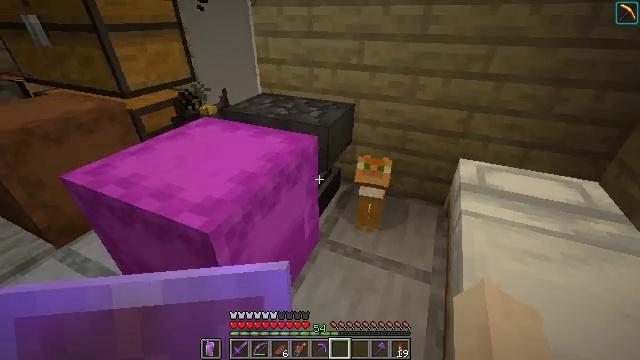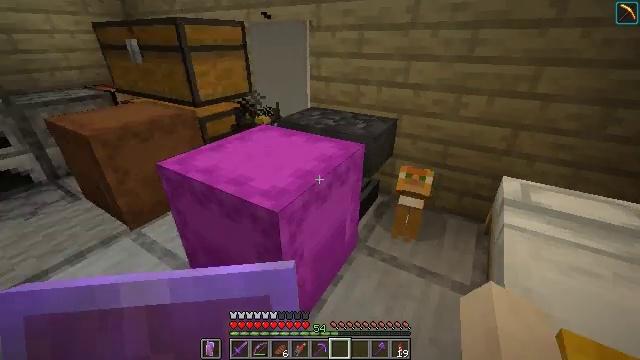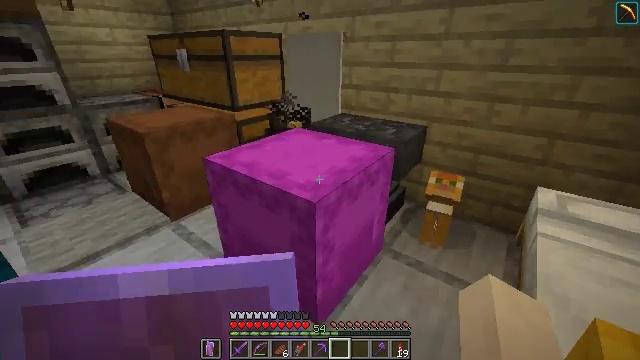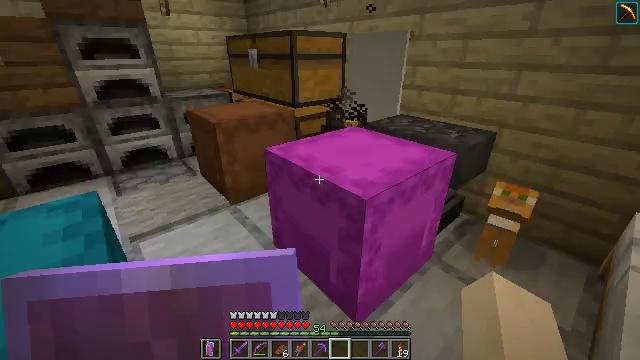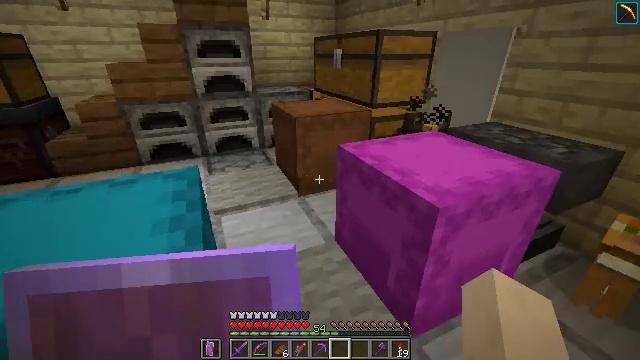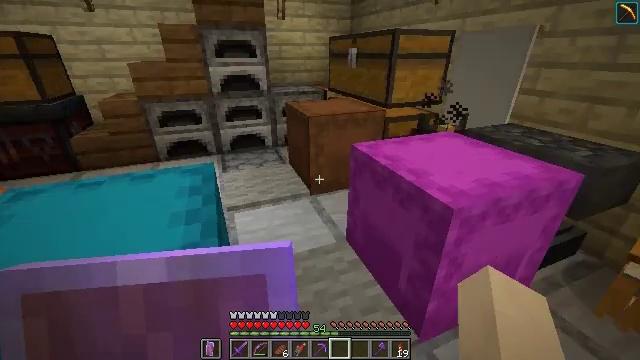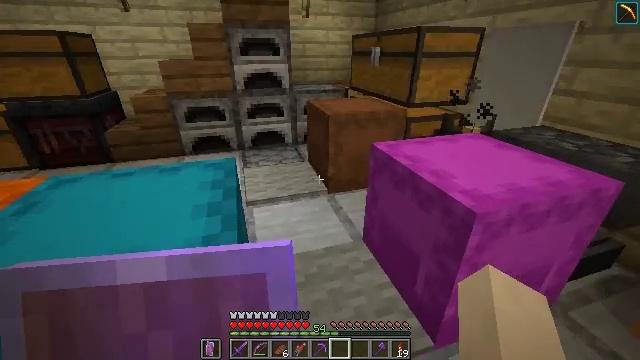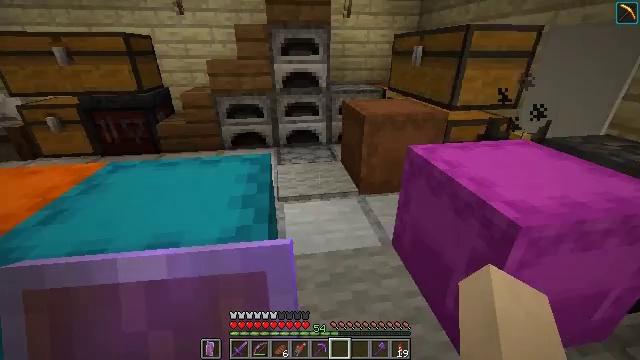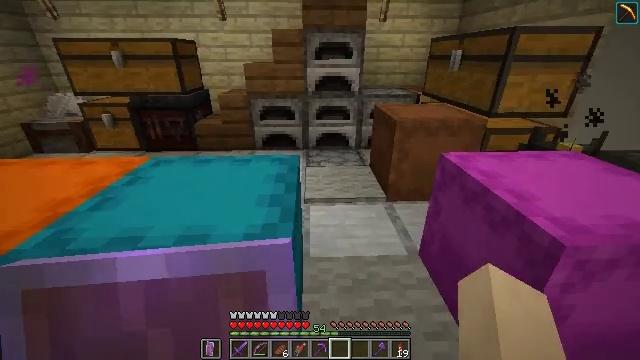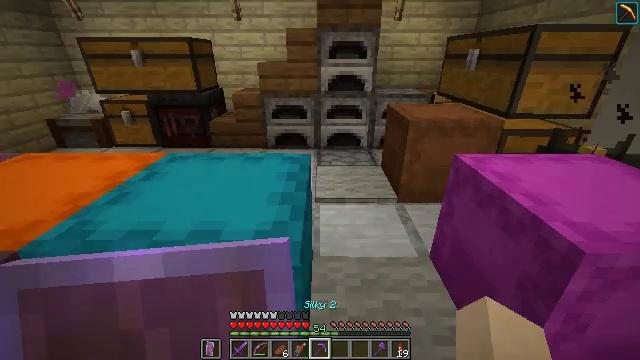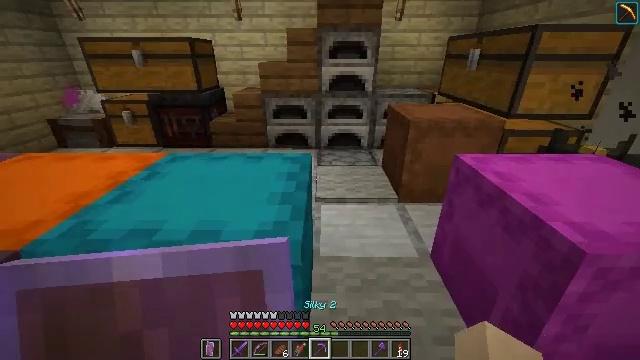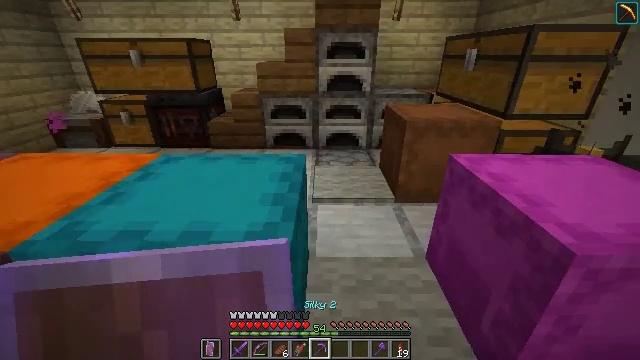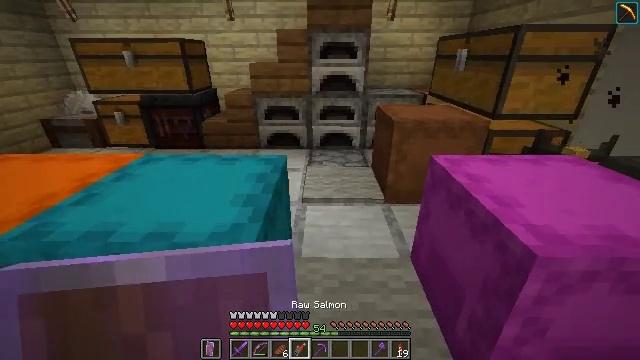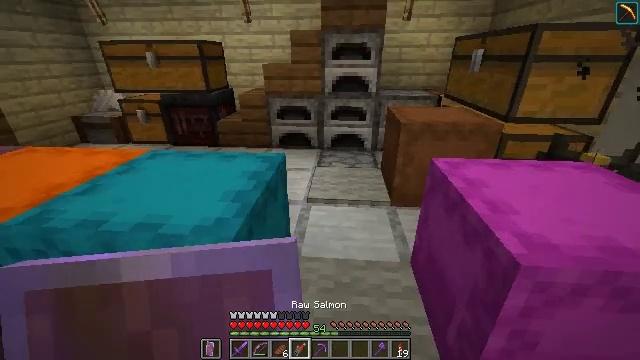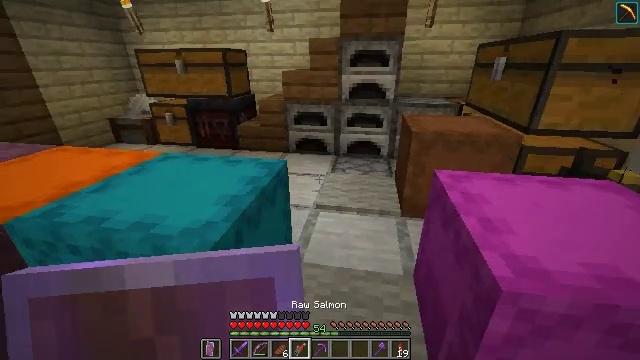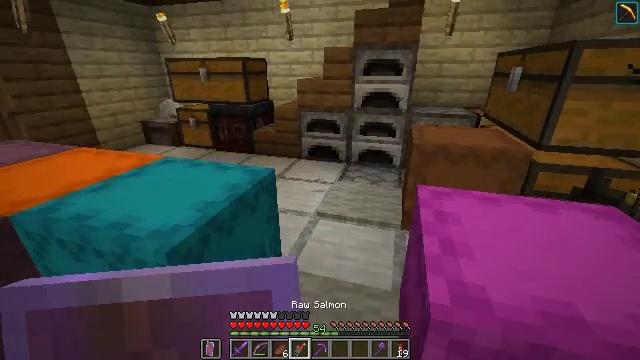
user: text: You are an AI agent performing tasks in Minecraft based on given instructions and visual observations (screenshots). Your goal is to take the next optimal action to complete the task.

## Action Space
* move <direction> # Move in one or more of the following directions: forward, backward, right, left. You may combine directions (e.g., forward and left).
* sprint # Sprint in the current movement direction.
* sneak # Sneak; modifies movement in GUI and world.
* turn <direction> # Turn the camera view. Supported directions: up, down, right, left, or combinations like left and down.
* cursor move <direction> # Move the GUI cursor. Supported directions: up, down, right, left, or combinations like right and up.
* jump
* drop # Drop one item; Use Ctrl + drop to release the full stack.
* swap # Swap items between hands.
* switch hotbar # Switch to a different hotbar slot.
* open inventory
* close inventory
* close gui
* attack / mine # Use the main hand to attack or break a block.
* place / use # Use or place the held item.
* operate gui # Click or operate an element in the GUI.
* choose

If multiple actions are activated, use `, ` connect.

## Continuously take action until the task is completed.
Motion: motion action
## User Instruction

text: Gather items from the brown shulker box by mining it.
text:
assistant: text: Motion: turn left and up
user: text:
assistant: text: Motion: turn left and up
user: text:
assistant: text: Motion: turn left
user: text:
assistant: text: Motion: turn left
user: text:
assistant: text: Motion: turn left
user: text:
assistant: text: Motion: turn left
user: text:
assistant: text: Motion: turn left
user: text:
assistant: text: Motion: turn left
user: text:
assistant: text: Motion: turn left
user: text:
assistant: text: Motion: no_op
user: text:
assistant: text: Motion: move right
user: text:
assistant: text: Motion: move right
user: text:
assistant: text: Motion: move right, turn left
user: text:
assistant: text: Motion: move right, turn left and up
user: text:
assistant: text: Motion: move right, turn left and up
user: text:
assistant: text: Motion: turn left
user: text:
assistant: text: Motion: turn left and up
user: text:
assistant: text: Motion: no_op
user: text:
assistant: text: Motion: use / place
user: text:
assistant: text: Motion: use / place
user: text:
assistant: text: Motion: use / place
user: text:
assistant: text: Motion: use / place
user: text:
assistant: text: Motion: use / place
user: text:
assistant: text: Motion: use / place
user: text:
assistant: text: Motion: use / place
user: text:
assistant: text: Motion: no_op
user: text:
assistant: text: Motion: no_op
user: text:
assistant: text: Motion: no_op
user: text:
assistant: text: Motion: no_op
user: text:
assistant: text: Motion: no_op